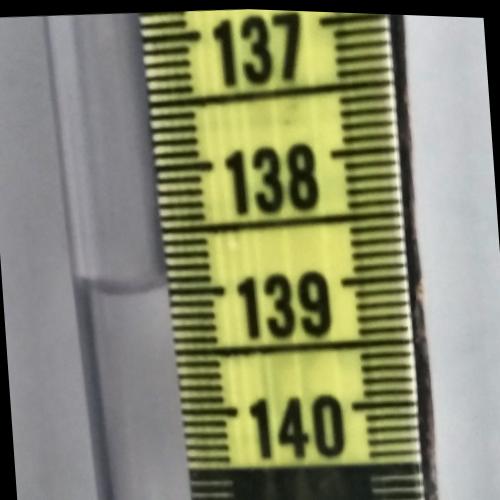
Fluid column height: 139.0 cm